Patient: sex M, age 64
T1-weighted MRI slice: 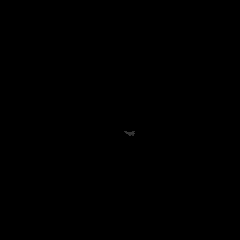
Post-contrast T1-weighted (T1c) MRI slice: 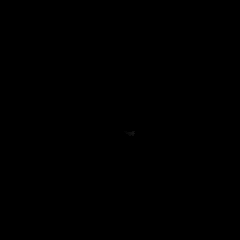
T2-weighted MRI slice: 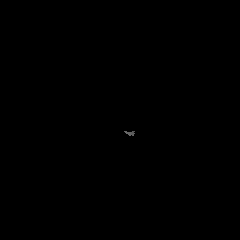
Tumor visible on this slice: no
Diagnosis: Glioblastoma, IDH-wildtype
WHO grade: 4